Question: I have split controller or table view controller (i wrote project in 2 ways) with 2 columns like on image:

I need to allow users to resize width of left and right columns. I mean that i can click or touch on vertical seperate line between left and right view and move it to change width.
How to do that?
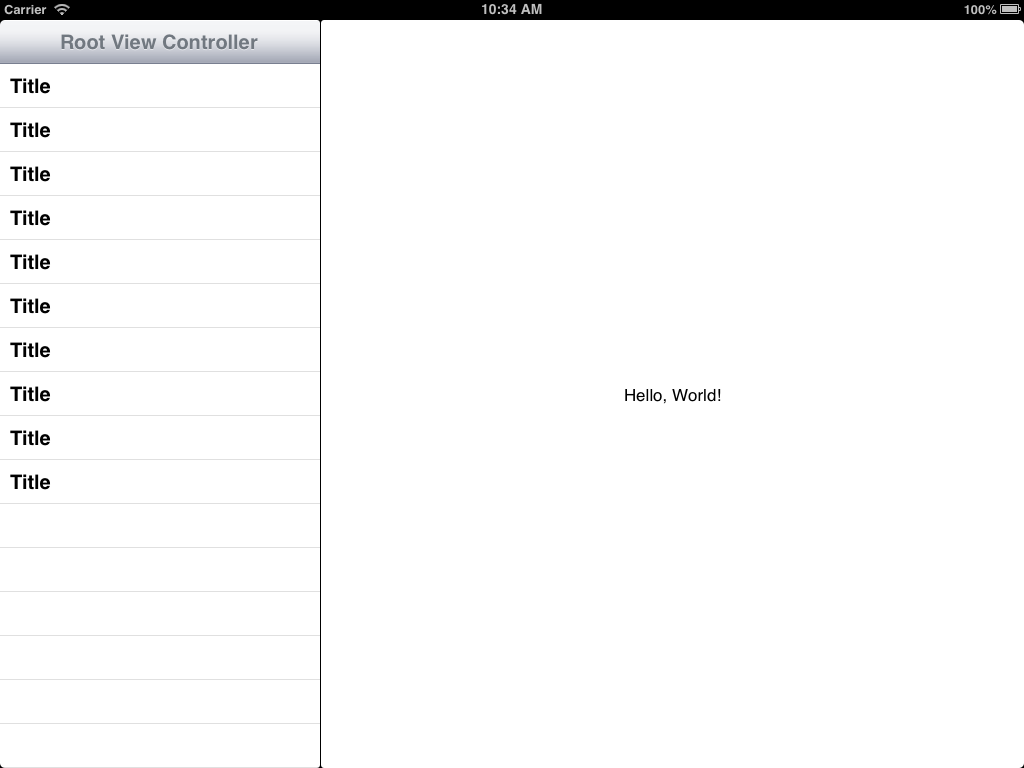
Answer: You can use the outstanding custom split <URL>, it does exactly what you want.
By the way for the splitViewController Apple says "."
You can check the reference from <URL>.
So you need to write a custom component or use the awesome control above.